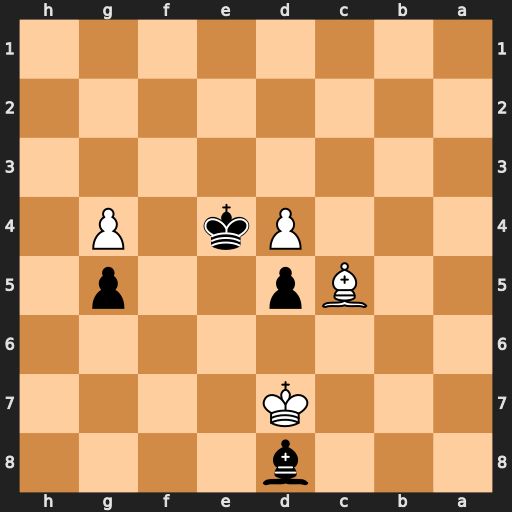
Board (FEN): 3b4/3K4/8/2Bp2p1/3Pk1P1/8/8/8
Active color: b
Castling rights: -
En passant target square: -
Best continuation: Bf6 Kc6 Bxd4 Be7 Be3